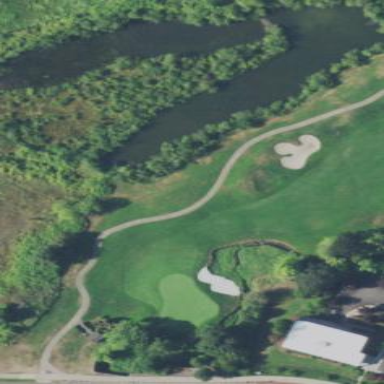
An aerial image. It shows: Scenic view of water hazard on golf course. The natural water feature adds beauty to the landscape.